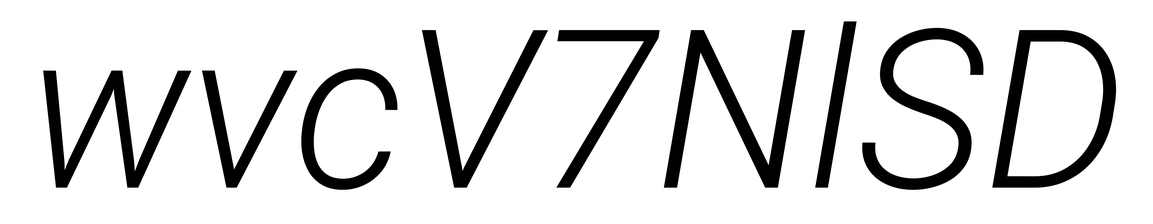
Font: Roboto-Italic_Light_Italic